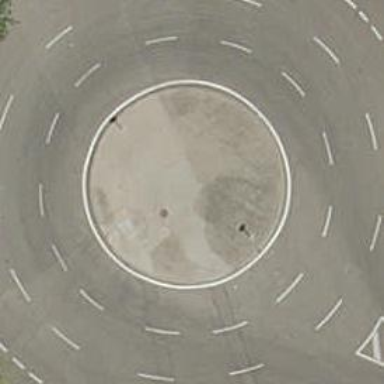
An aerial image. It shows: Residential road that intersects with roundabout.